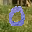
Label: 0